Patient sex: M
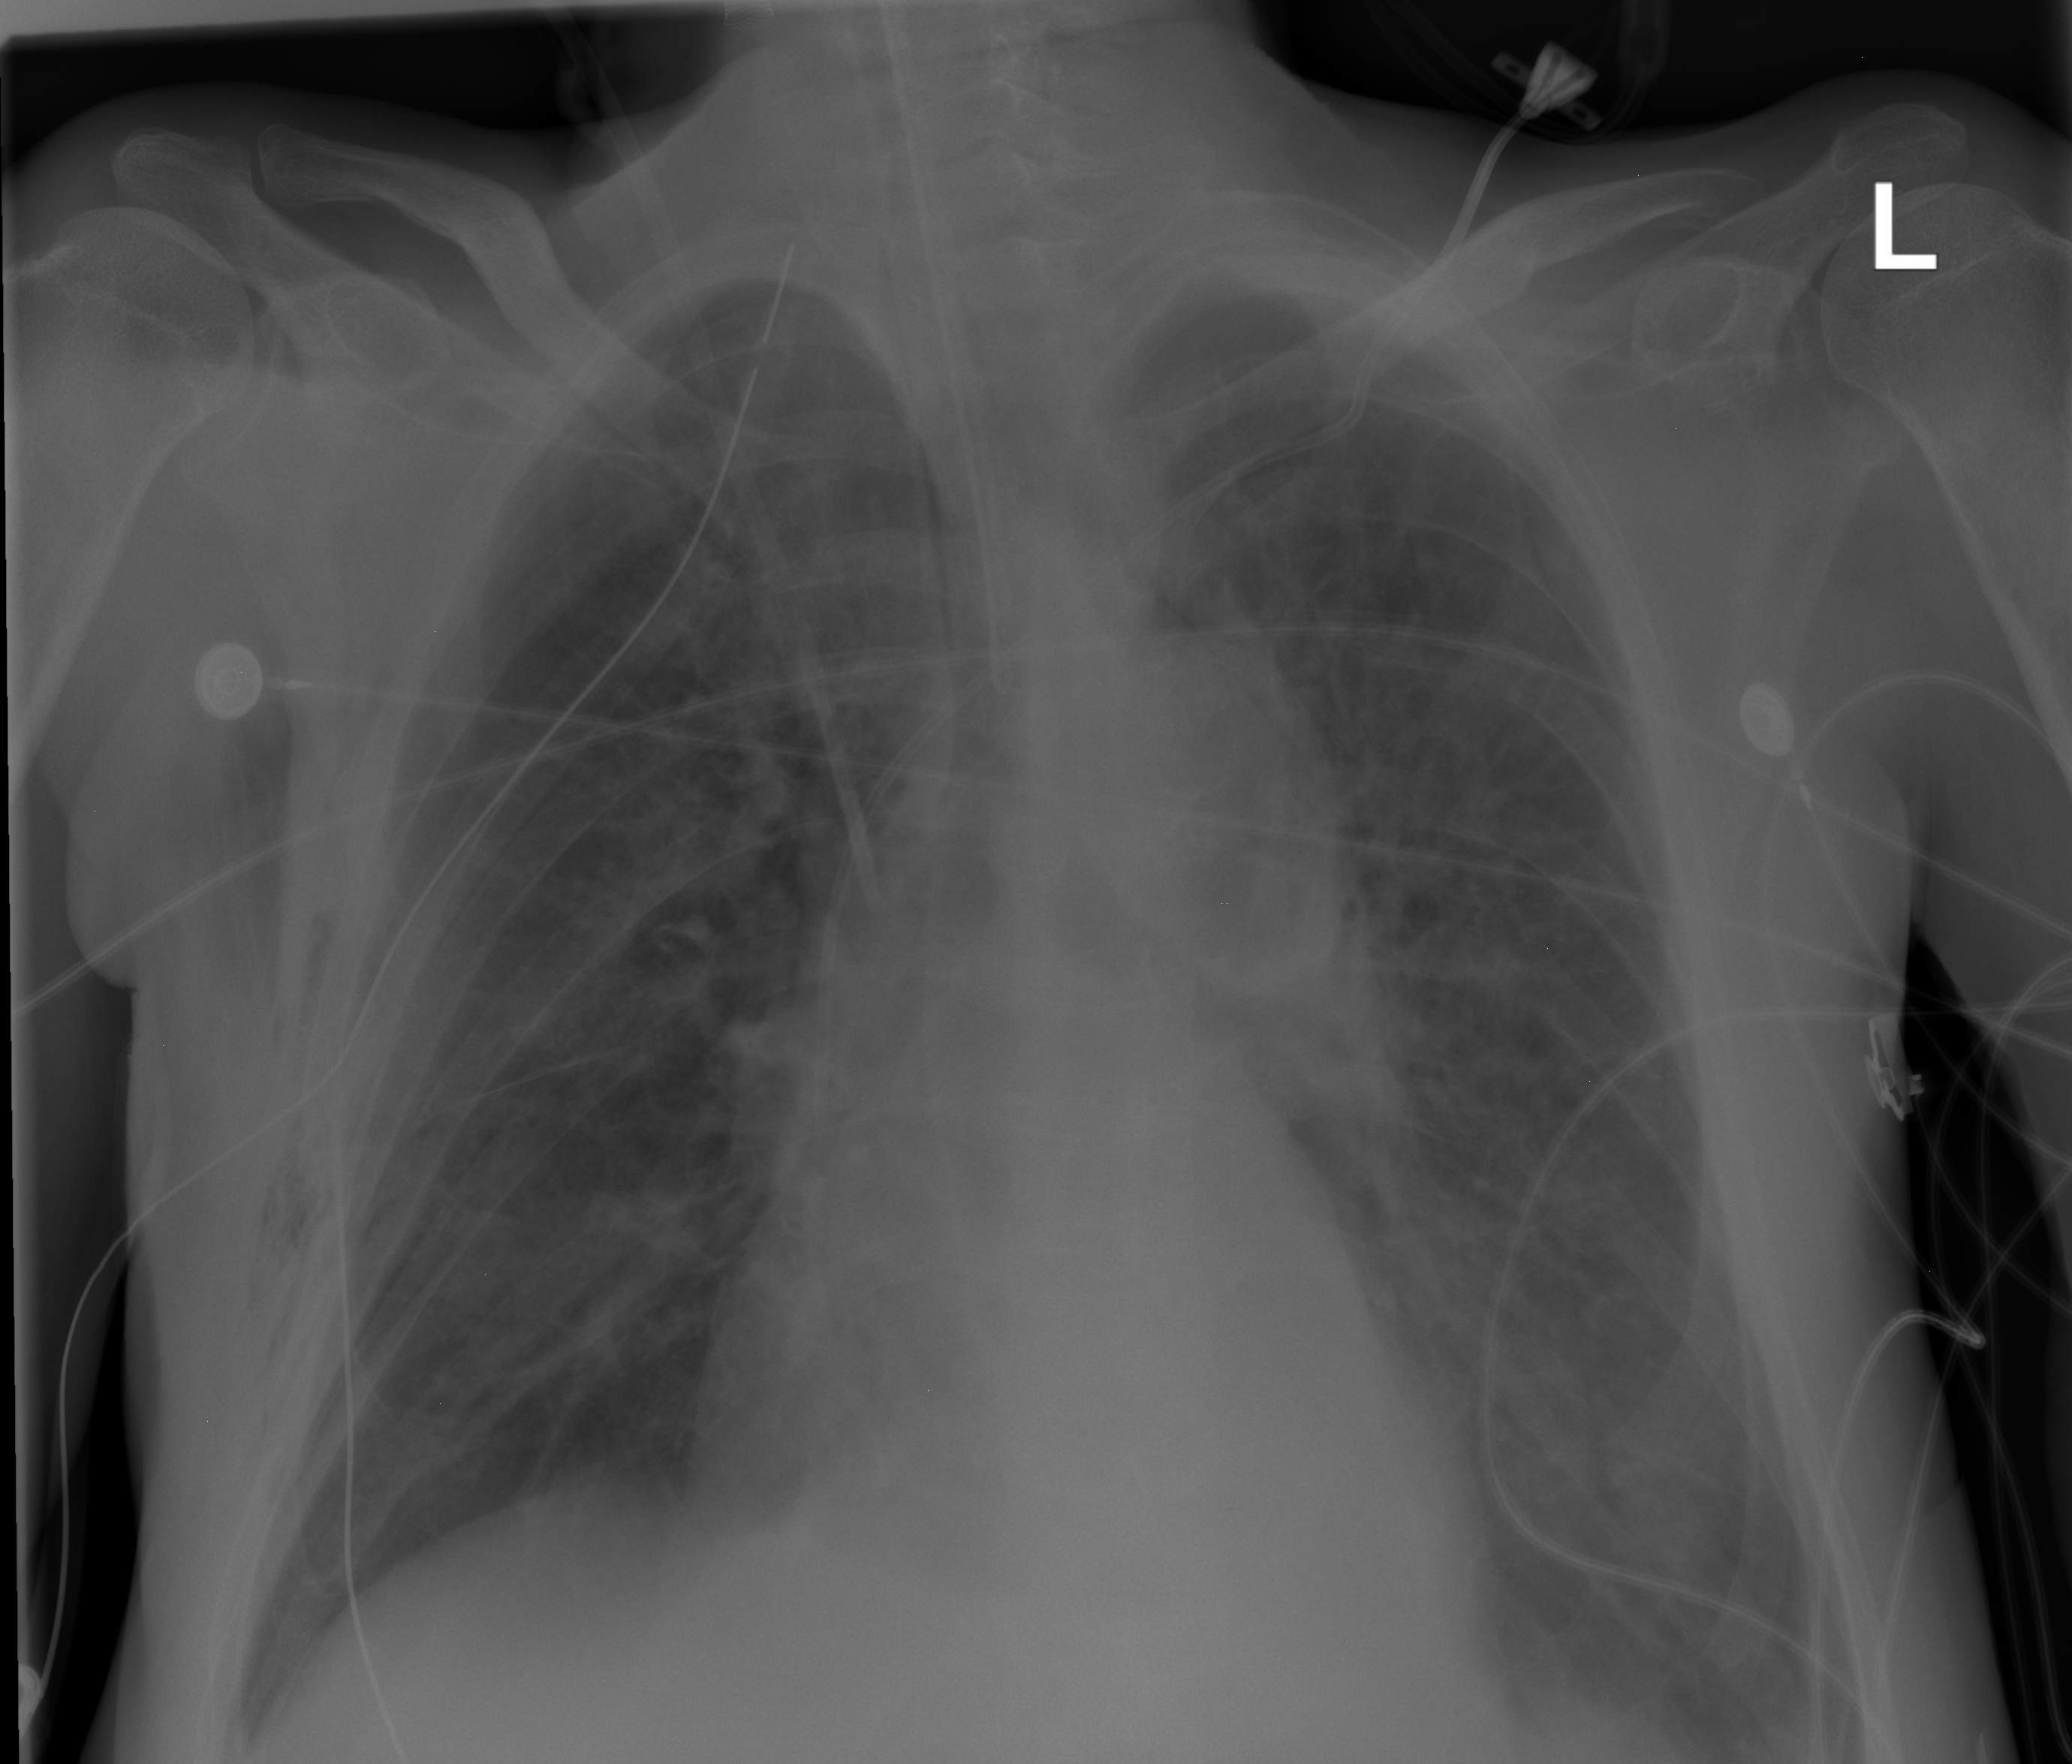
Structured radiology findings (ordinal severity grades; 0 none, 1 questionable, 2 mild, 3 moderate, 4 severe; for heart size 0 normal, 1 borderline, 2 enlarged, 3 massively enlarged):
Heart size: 2
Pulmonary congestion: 2
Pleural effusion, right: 0
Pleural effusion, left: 0
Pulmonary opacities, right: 2
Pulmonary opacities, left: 2
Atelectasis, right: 2
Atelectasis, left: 2